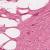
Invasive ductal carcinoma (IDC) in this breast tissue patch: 0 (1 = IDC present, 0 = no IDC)